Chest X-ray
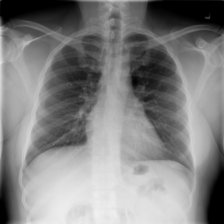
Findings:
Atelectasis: negative
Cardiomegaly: negative
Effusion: negative
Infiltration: negative
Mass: negative
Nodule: negative
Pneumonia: negative
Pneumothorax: negative
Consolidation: negative
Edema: negative
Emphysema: negative
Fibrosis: negative
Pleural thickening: negative
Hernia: negative